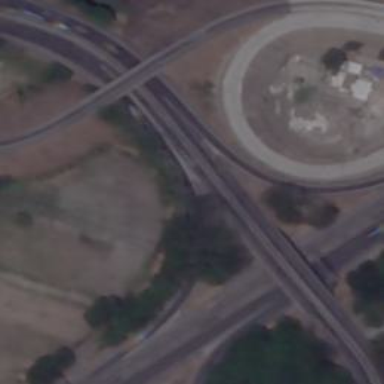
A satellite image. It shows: Motorway link.